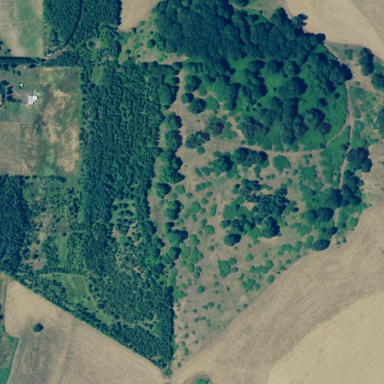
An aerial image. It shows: Beautiful woodland area.